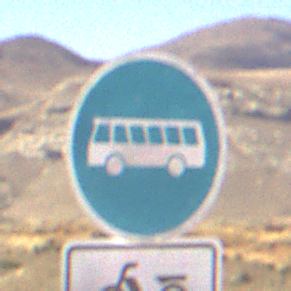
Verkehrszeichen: Busssonderstreifen
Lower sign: EinspurigeFahrzeugeFrei2
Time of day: Midday
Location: Outdoor (Nature)
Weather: Clear
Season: NotSpecified
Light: Natural